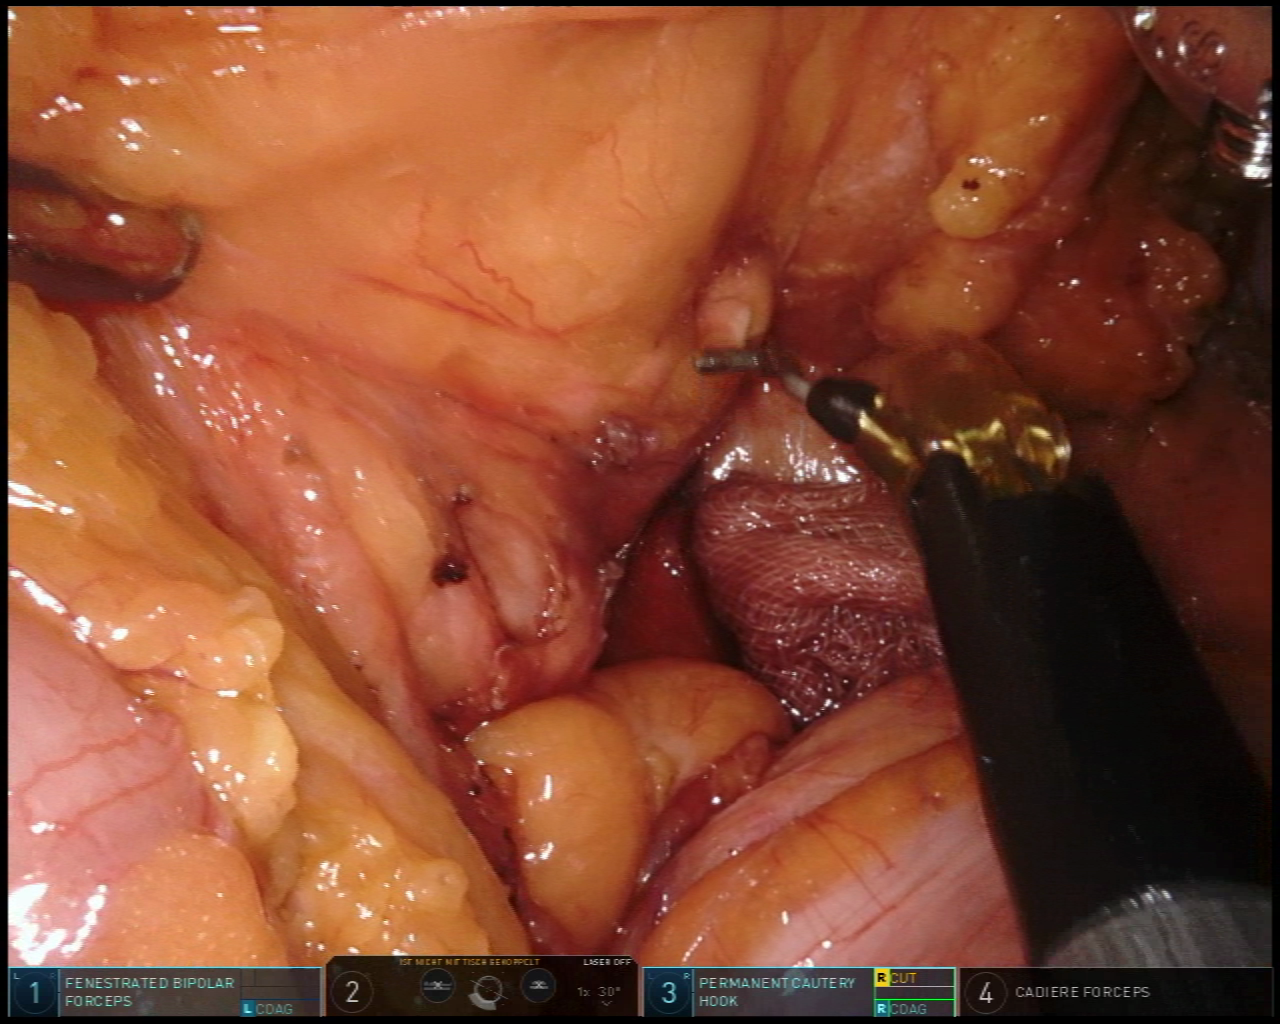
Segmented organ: pancreas
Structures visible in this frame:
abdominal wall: no
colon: yes
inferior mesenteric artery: no
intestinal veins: no
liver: no
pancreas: yes
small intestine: no
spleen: no
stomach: no
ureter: no
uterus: no
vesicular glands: no